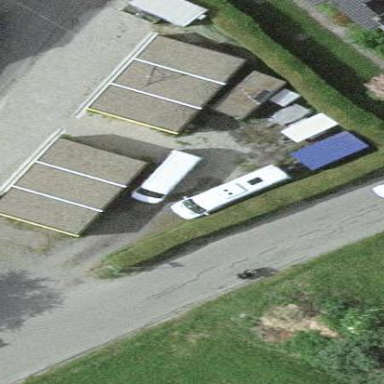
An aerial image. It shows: Garage building.